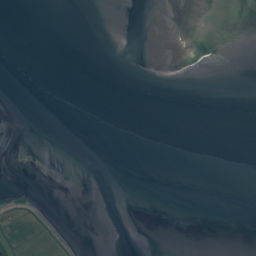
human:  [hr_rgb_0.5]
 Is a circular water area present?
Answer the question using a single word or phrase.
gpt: no

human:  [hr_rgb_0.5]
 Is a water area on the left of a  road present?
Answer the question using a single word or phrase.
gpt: yes

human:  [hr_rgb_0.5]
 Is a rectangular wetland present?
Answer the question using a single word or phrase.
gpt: no

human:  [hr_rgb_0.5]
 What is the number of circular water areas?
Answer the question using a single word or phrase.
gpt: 0

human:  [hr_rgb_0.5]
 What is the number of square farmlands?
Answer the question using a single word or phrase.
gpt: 0

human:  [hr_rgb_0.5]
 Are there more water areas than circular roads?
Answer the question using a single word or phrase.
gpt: yes

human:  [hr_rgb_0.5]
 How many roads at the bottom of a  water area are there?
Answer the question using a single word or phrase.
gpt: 5

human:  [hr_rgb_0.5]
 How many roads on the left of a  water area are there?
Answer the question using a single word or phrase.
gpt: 0

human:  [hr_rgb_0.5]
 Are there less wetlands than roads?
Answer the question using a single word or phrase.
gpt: yes

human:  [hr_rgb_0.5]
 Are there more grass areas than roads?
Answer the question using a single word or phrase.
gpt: no

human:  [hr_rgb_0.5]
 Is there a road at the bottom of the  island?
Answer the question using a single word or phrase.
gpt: no

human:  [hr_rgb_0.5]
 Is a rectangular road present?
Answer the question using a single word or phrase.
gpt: no

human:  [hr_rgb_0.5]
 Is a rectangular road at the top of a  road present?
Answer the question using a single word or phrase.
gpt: no

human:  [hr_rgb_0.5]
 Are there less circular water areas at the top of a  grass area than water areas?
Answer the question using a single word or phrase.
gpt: yes

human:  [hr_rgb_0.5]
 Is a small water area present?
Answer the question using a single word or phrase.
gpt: no

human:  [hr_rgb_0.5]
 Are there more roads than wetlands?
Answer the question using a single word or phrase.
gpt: yes

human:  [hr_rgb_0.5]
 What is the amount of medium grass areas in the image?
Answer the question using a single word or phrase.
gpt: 0

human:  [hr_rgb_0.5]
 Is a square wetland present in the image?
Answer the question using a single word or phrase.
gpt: no

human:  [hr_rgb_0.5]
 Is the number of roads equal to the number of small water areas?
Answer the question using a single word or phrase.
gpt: no

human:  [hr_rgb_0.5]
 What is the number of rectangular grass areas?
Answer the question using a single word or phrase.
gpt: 0

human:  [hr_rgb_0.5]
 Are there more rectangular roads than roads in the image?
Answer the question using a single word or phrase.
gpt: no

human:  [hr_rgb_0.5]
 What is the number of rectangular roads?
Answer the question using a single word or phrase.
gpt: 0

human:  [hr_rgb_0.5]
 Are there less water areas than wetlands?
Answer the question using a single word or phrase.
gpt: yes

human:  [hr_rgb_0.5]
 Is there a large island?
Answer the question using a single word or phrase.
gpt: yes

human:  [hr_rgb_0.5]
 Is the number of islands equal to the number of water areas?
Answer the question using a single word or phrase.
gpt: no

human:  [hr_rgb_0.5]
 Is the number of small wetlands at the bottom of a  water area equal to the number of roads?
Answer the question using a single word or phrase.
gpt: no

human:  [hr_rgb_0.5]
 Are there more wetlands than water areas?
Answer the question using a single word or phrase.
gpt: yes

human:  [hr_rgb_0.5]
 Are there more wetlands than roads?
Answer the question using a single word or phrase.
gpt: no

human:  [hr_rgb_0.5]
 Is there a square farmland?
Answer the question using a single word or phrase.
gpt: no

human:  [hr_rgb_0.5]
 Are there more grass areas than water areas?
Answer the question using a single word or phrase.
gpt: yes

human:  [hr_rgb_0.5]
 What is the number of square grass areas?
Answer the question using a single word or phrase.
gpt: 0

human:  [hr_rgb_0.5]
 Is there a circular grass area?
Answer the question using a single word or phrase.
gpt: no

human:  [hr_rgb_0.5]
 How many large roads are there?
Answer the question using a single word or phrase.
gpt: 0

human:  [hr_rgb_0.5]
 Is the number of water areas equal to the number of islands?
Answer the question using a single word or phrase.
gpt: no

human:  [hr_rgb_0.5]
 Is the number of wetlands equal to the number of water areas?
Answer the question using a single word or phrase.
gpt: no

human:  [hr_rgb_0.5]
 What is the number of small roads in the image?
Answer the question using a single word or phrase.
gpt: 5